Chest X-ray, PA view. Patient: 54 years old, sex F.
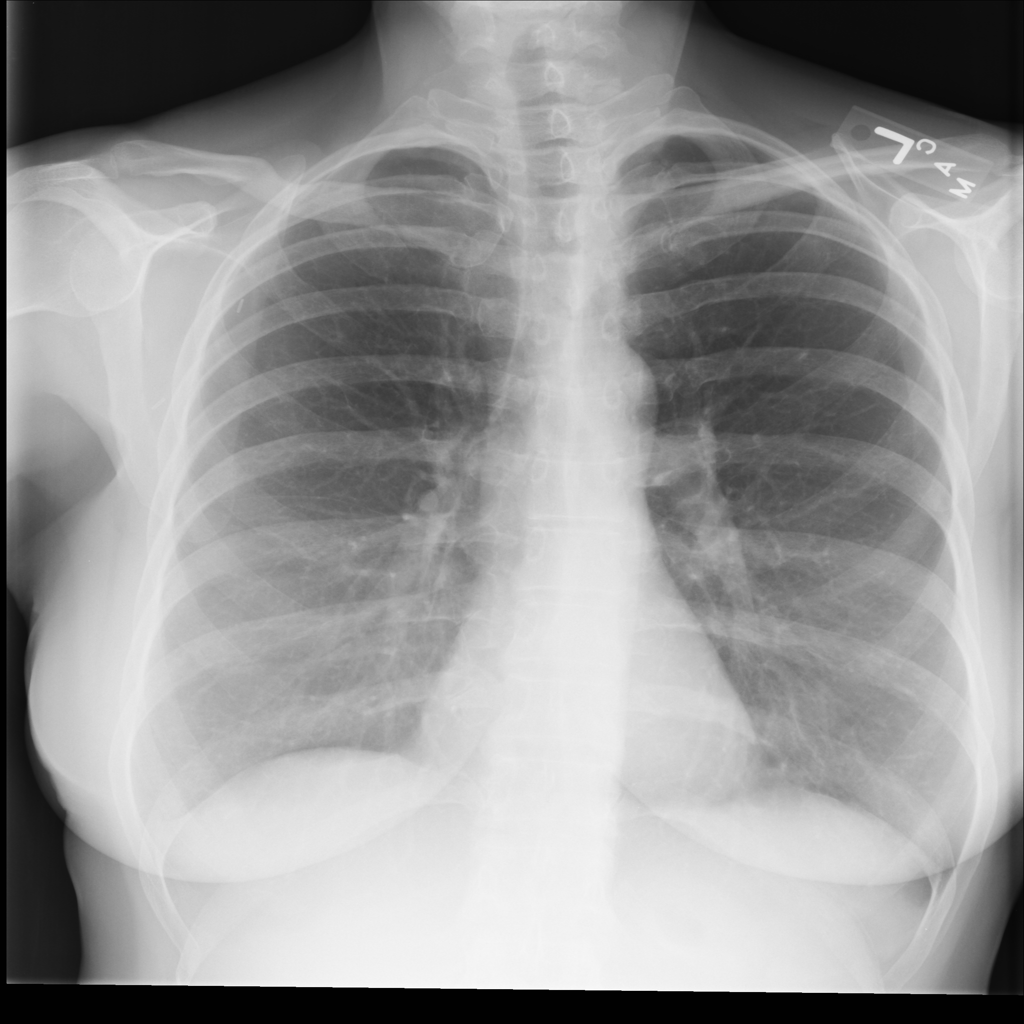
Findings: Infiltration